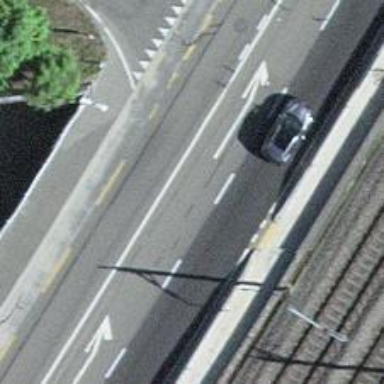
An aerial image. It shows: Primary highway with asphalt surface. There is cycle track on the left side.